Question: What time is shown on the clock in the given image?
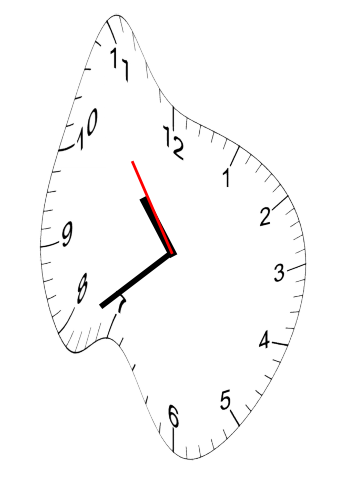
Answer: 10:38:54